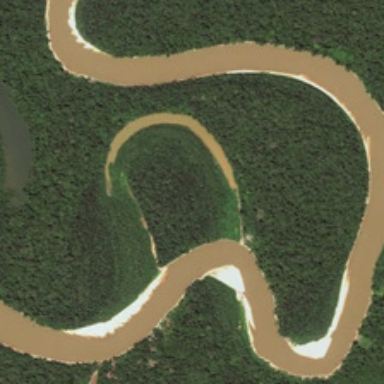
The twisty khaki river is across the dense forest .